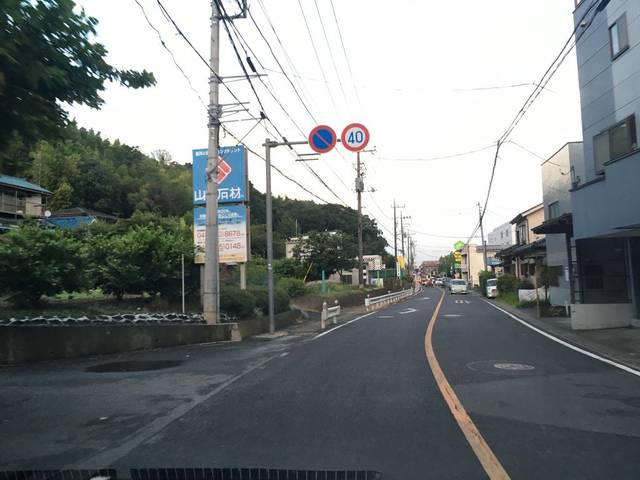
Region: Japan
Coordinates: 35.778, 139.428